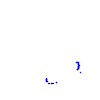
Particle: proton